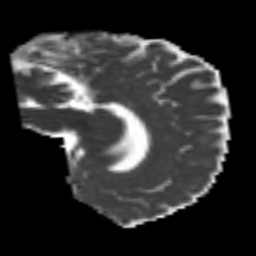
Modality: MD
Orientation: sagittal
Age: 58
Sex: male
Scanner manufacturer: siemens
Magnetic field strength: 3 T
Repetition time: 4.987 s
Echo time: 0.0792 s